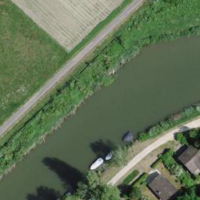
EUNIS habitat code: 15
Species observed at this site:
Agrostemma githago
Linaria cannabina